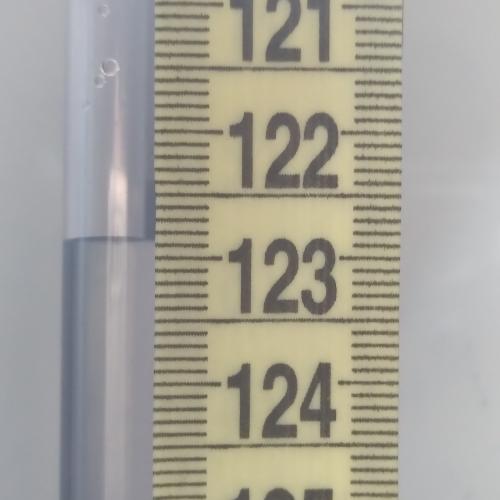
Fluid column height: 122.9 cm